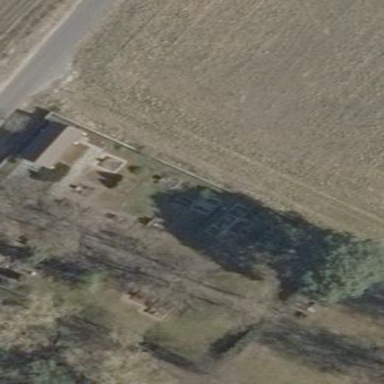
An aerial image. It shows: Cemetery.